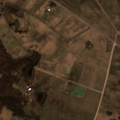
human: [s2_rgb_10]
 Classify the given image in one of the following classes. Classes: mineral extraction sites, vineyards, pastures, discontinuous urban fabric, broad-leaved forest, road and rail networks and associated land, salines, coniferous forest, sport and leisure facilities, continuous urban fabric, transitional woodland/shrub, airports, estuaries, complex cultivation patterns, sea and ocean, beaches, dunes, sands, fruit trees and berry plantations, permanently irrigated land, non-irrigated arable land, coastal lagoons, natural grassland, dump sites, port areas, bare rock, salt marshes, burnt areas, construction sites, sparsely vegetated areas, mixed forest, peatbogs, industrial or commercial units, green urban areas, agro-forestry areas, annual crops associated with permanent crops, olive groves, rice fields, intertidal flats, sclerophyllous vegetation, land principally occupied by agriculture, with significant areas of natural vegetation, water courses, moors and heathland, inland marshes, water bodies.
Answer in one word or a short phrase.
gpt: discontinuous urban fabric, non-irrigated arable land, pastures, land principally occupied by agriculture, with significant areas of natural vegetation, broad-leaved forest